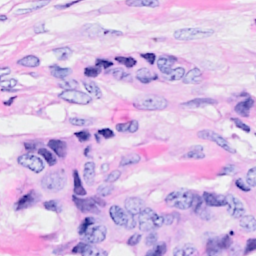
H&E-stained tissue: Breast